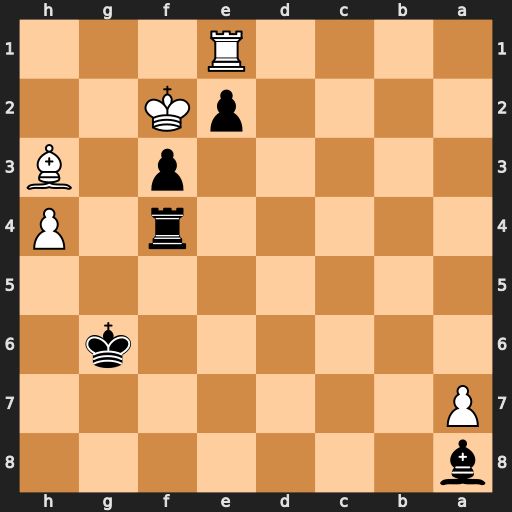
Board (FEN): b7/P7/6k1/8/5r1P/5p1B/4pK2/4R3
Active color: b
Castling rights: -
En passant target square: -
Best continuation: Rxh4